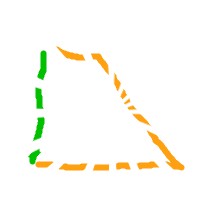
Shape: trapezoid